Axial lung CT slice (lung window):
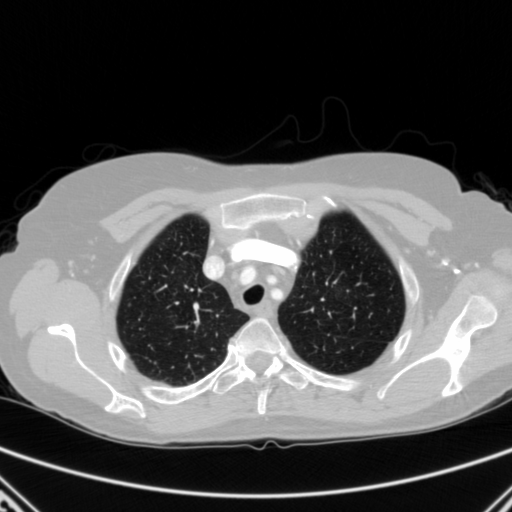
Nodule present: no